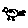
Label: bird